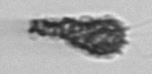
Label: Syracosphaera_pulchra